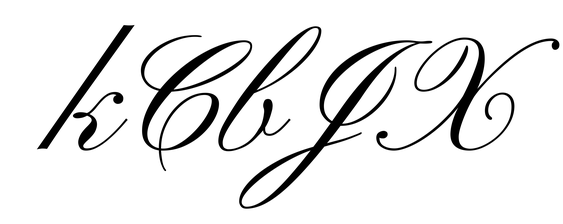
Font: PinyonScript-Regular